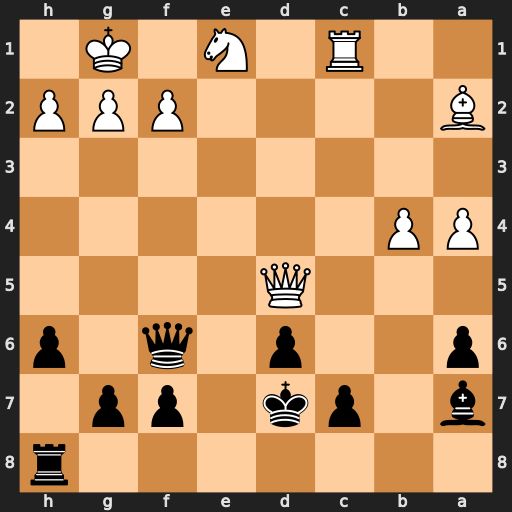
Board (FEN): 7r/b1pk1pp1/p2p1q1p/3Q4/PP6/8/B4PPP/2R1N1K1
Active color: b
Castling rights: -
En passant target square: -
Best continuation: Qxf2+ Kh1 Qf1#